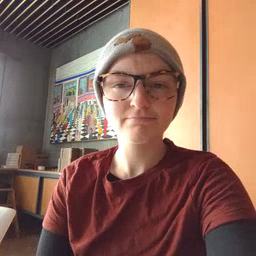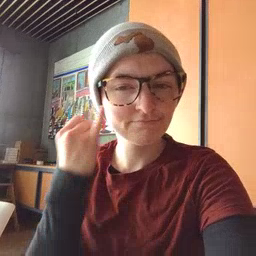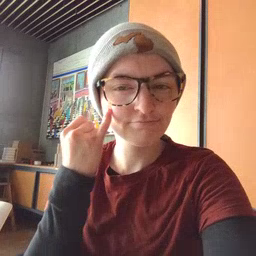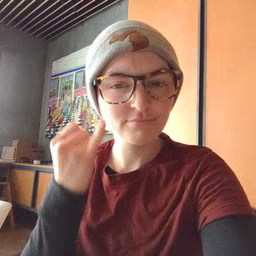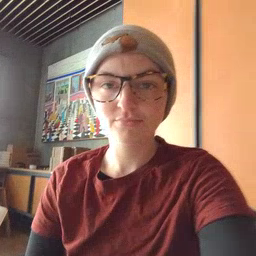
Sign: if